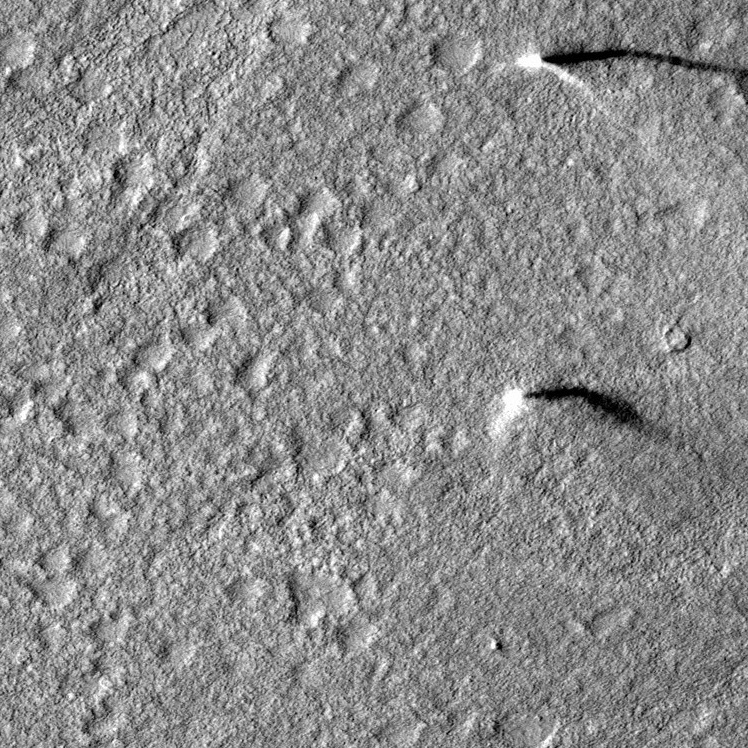
Label: dustdevil, dustdevil